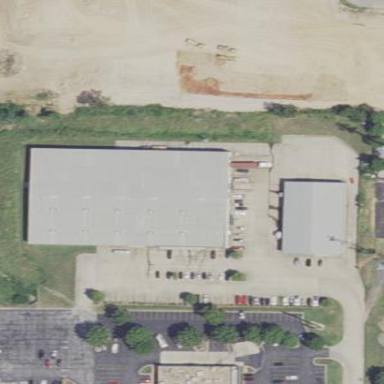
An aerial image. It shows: Commercial building.